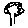
Label: tree